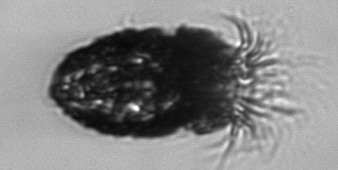
Label: Stenosemella_pacifica